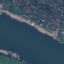
Label: River